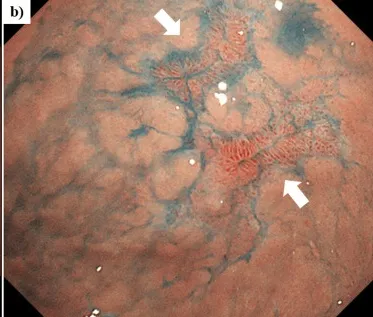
Esophagogastroduodenoscopy (EGD) showing a mild erosive lesion at the antrum (arrow). . (b) Chromoendoscopic image with indigo carmine staining of the gastric mucosal surface.
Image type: endoscopy (gi_endoscopy)